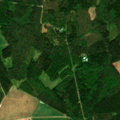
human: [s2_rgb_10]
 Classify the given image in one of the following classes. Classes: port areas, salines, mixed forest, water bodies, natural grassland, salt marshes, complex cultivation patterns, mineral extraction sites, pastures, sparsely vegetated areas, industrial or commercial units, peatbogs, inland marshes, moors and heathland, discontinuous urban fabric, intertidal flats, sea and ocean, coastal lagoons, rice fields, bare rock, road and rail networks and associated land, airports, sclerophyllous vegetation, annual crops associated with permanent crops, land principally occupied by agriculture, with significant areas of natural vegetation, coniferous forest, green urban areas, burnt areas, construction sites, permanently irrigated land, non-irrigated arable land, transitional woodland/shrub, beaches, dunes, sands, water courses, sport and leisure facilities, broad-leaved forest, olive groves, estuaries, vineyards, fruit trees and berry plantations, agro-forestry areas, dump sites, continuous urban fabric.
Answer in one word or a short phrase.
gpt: non-irrigated arable land, coniferous forest, mixed forest, transitional woodland/shrub